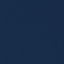
Land use / land cover class: SeaLake